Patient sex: M
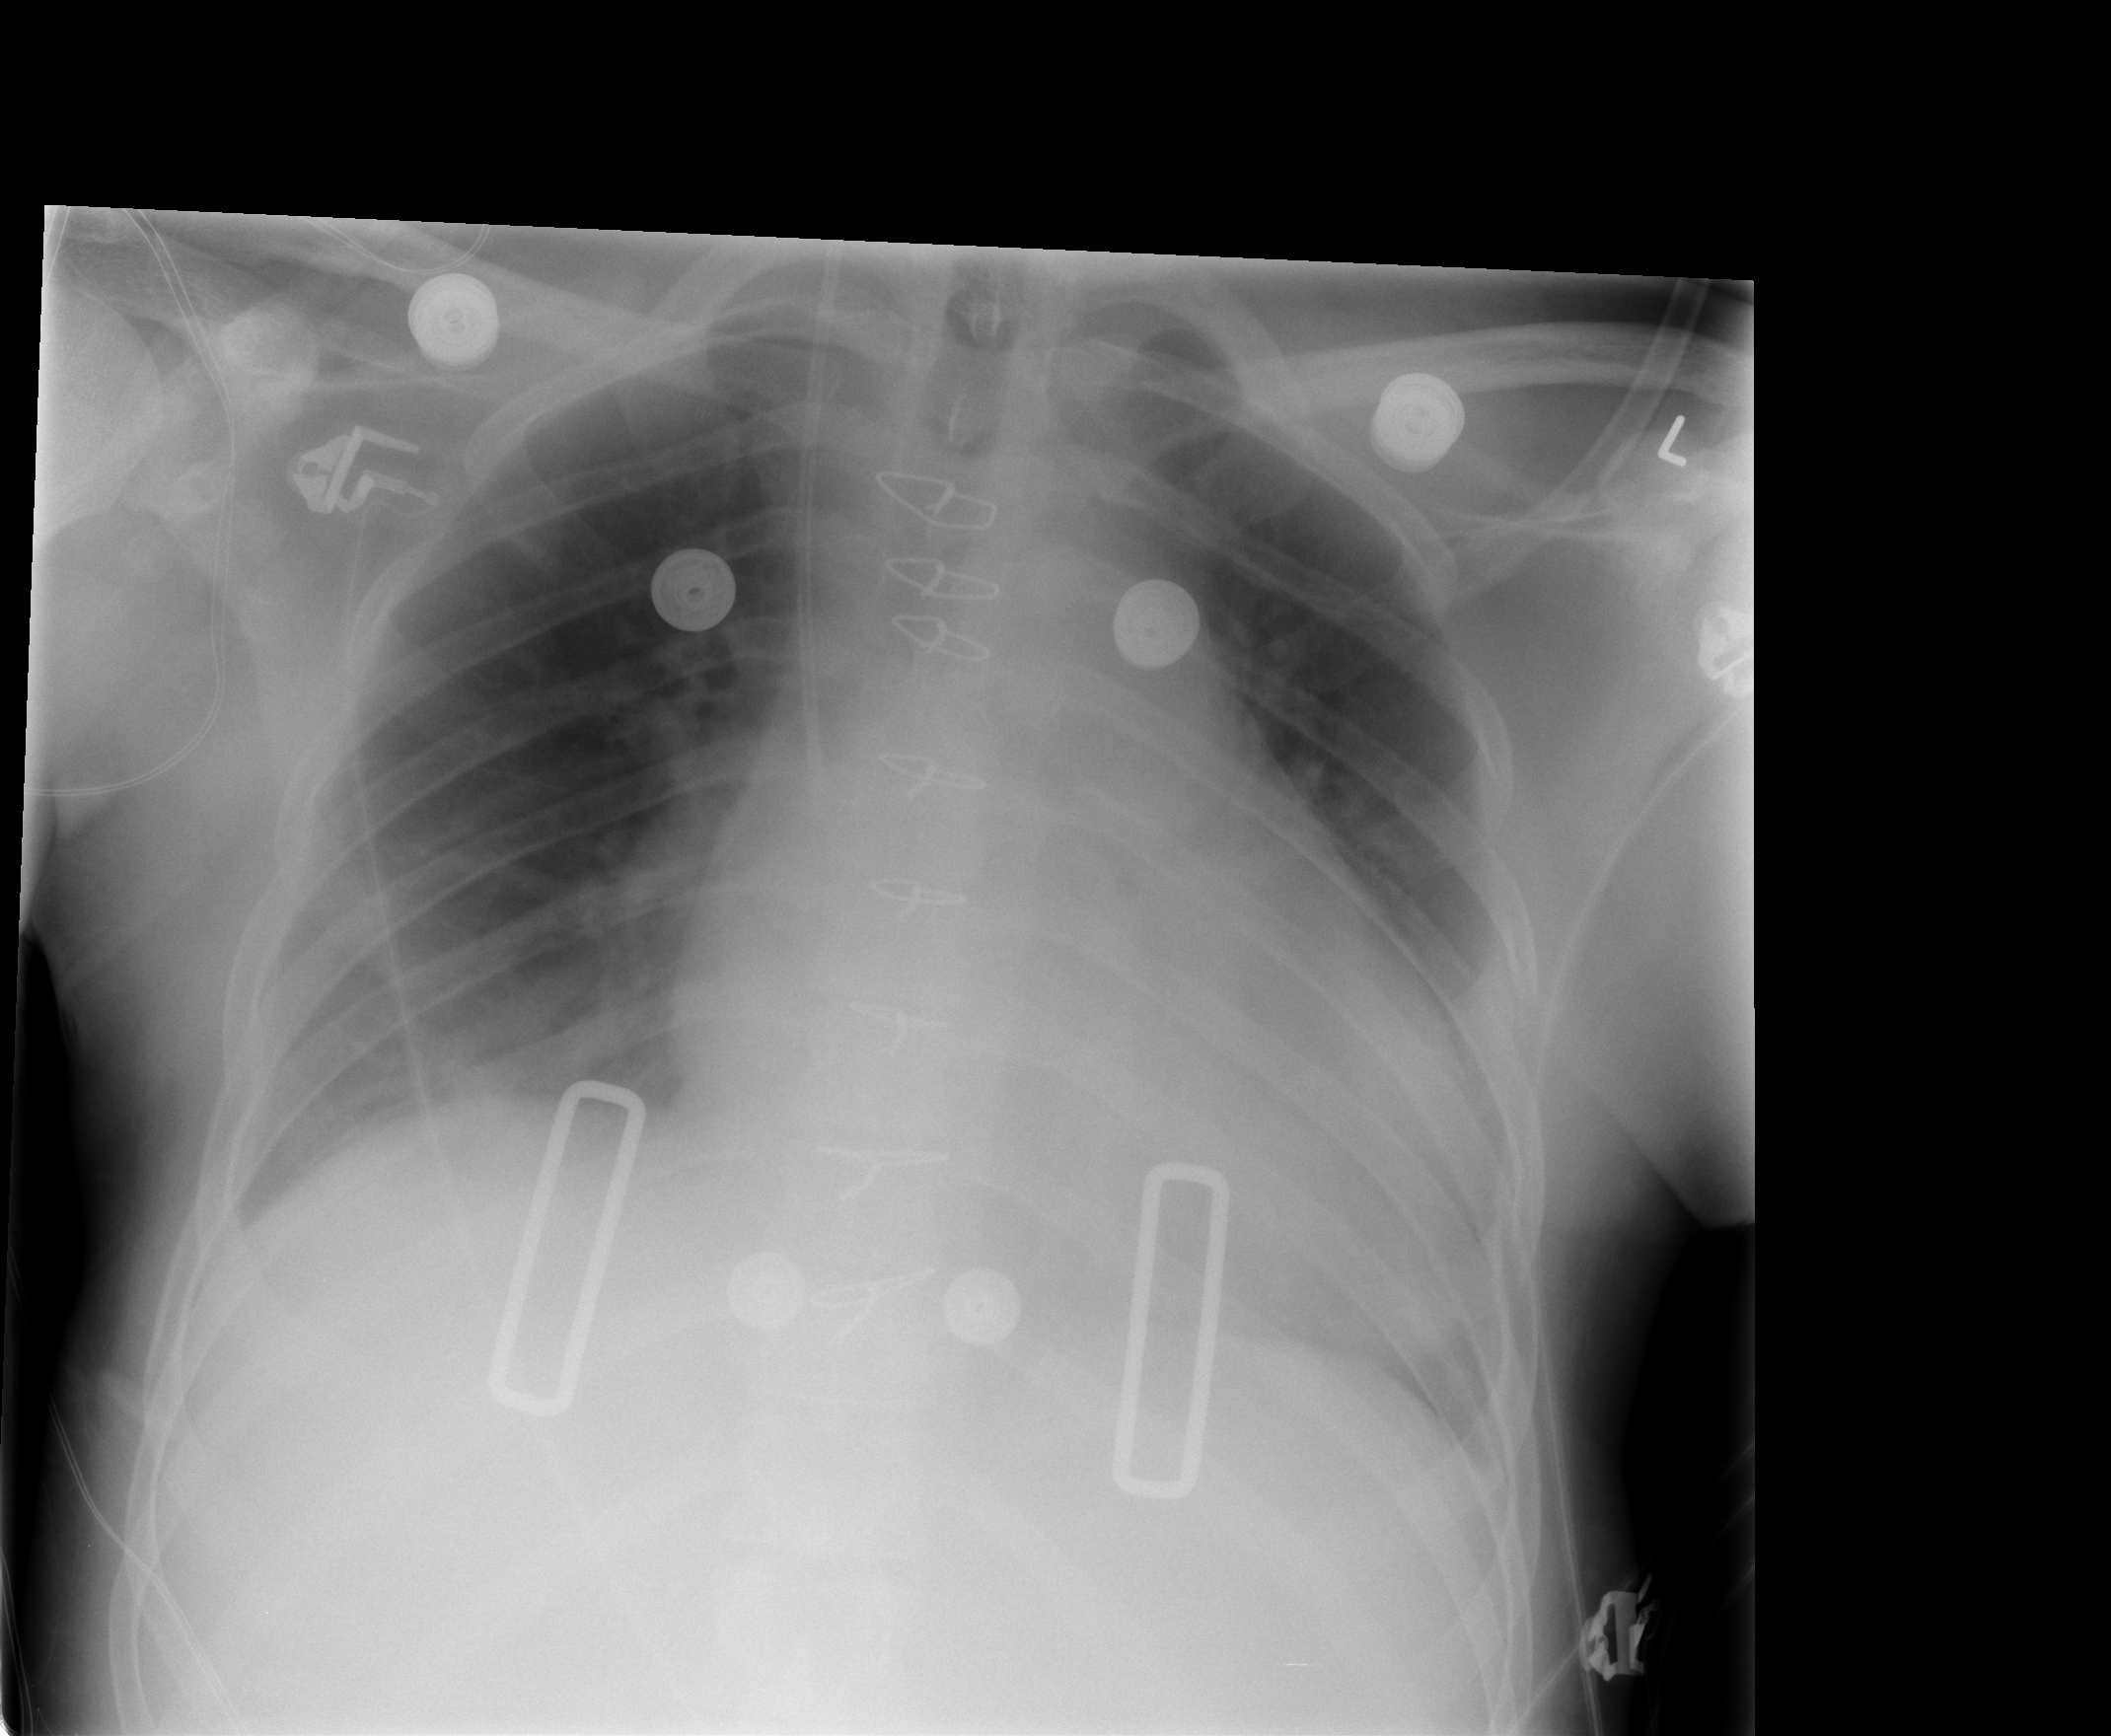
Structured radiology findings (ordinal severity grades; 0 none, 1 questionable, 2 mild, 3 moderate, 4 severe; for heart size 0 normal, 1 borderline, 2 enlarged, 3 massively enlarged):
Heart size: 2
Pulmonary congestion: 1
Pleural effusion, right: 0
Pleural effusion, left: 0
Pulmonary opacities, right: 0
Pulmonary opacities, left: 0
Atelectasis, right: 1
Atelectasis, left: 1